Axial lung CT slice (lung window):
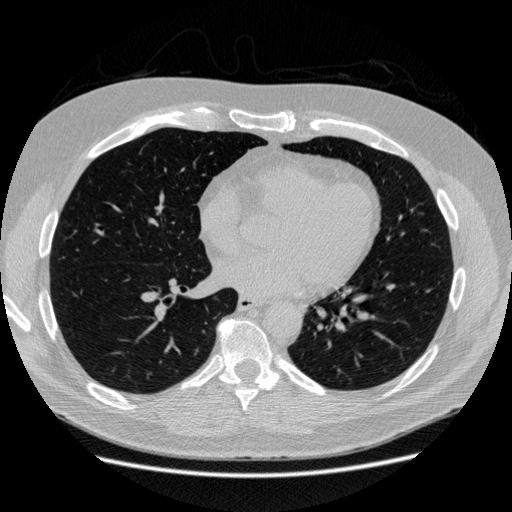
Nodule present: no